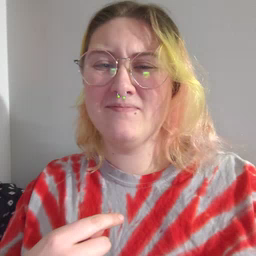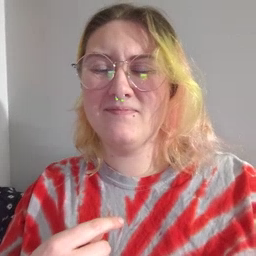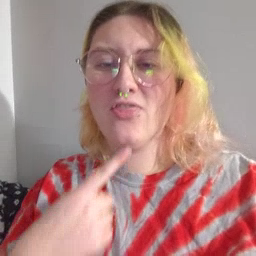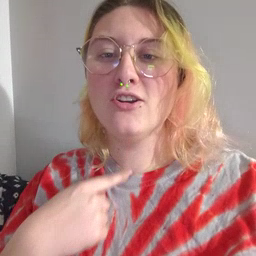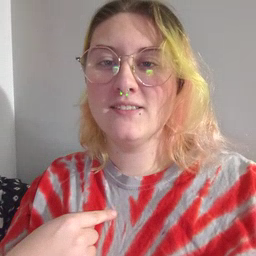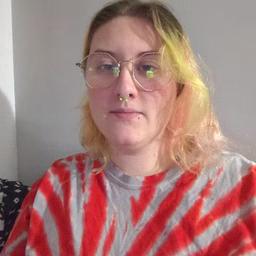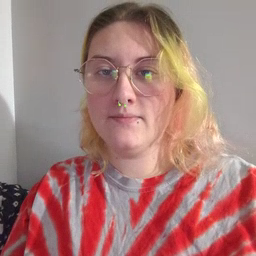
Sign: thirsty